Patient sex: M
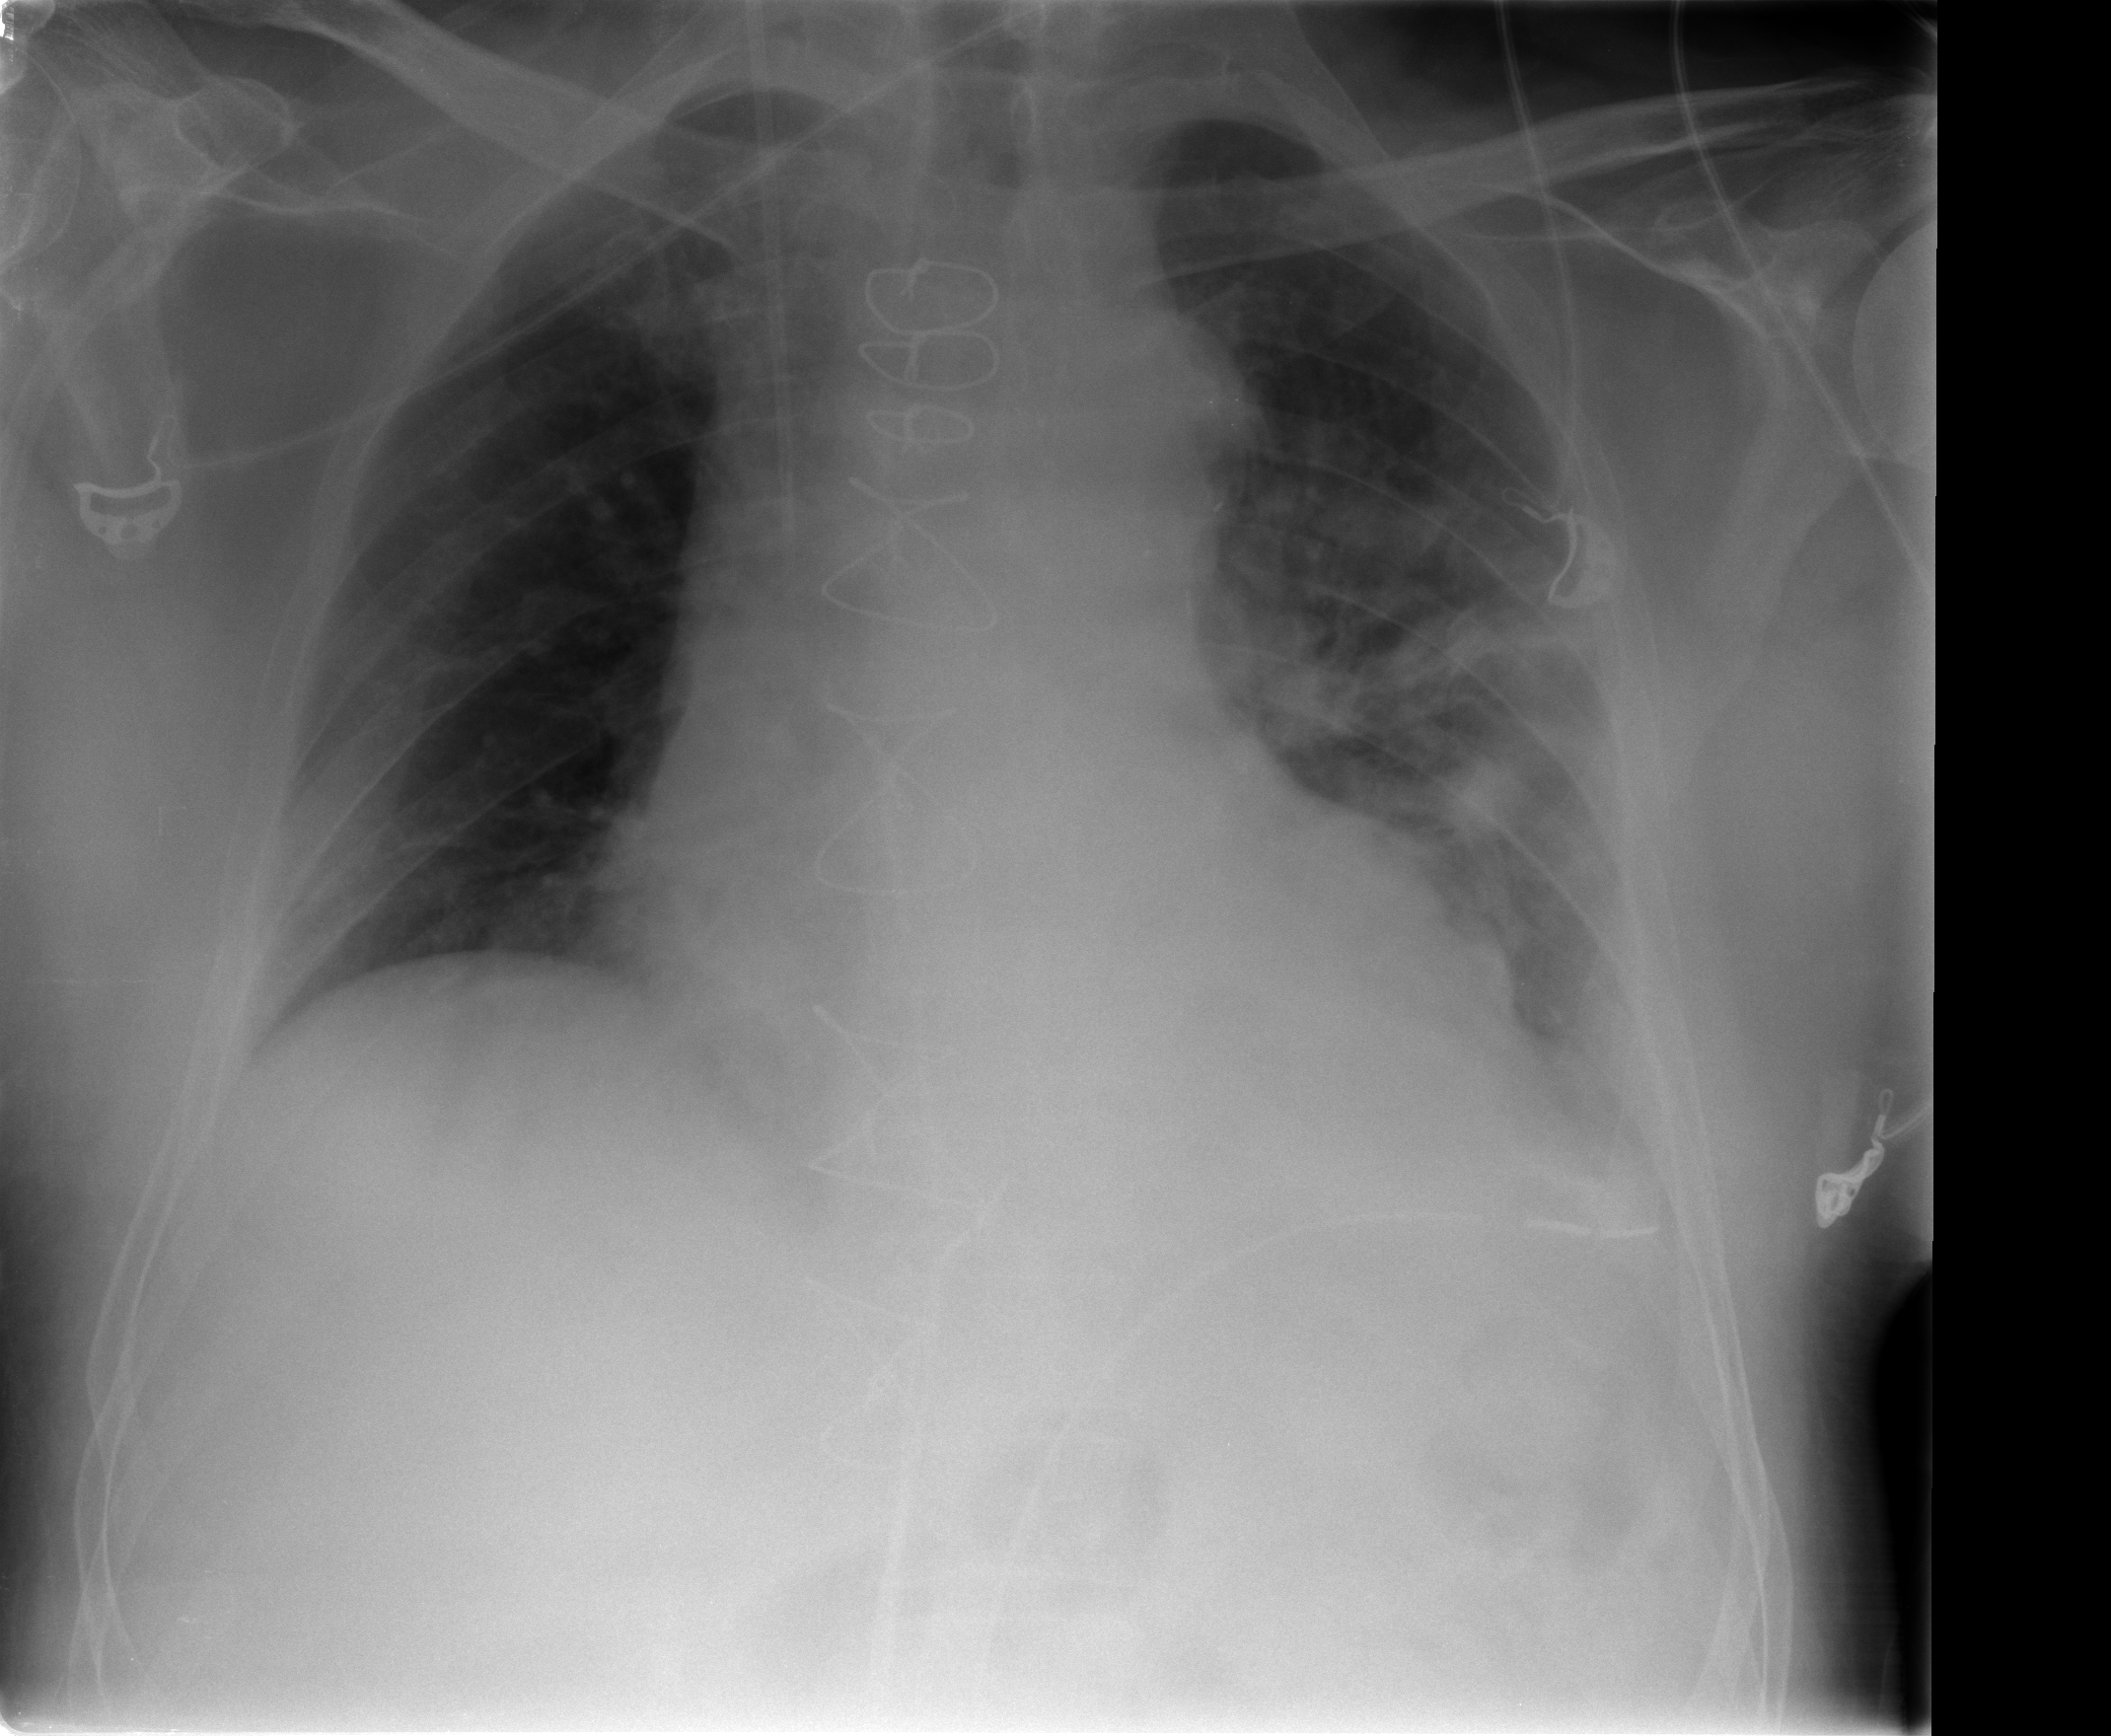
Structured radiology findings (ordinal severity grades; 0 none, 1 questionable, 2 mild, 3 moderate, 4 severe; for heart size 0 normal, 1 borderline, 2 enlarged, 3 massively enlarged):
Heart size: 1
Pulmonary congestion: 1
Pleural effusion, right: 0
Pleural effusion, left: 2
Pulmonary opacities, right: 0
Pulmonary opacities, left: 2
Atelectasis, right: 0
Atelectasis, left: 2